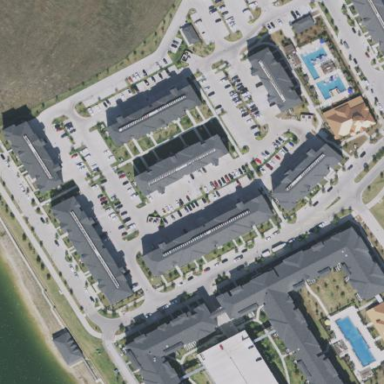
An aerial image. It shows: Residential area with apartments.